Interaction volume radius: 10 \u00c5
Interaction volume height: 20 \u00c5
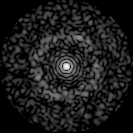
Disorder parameter: 0.8414